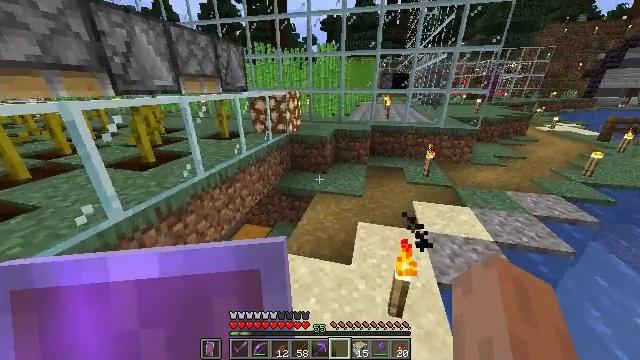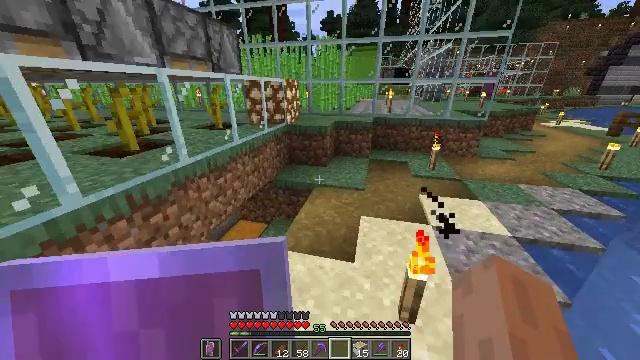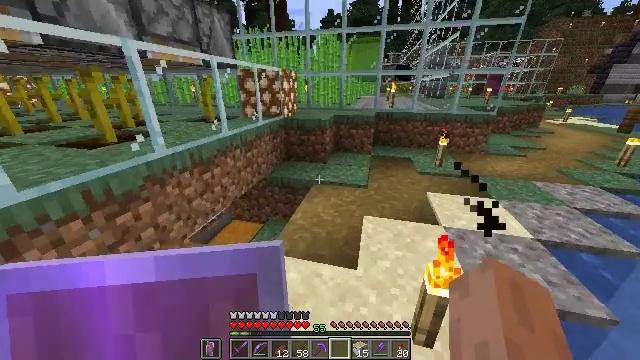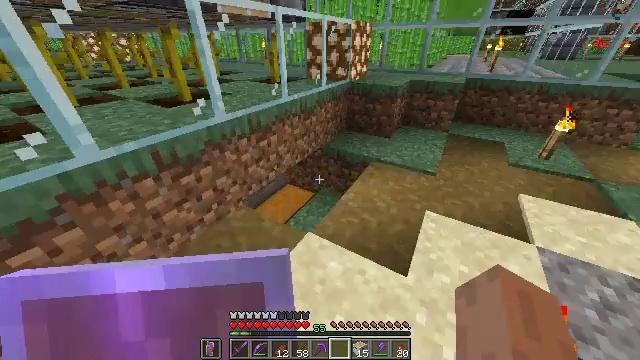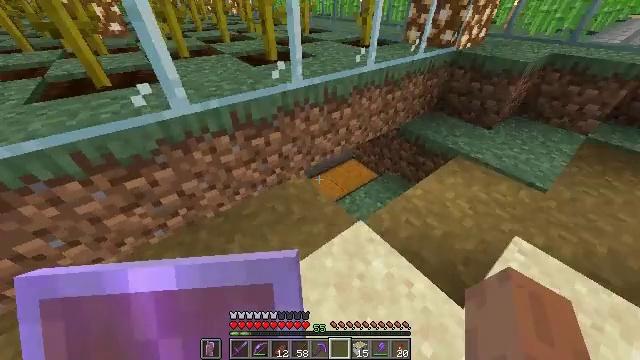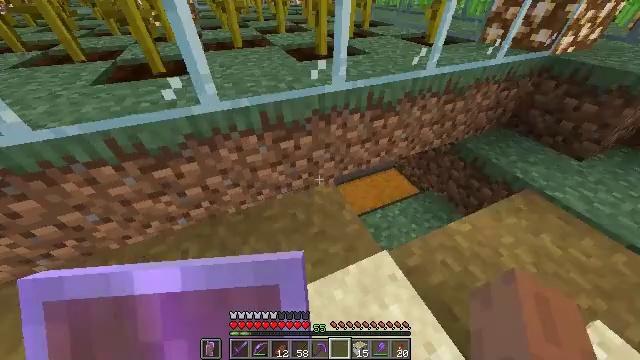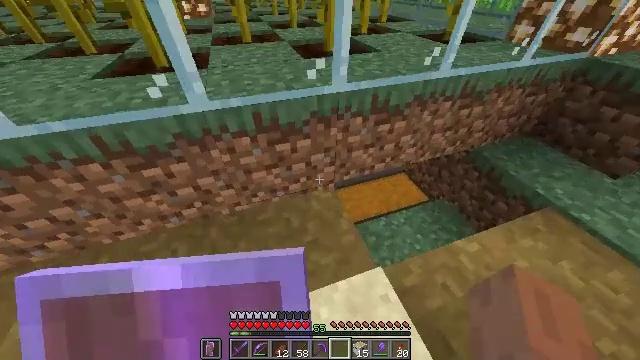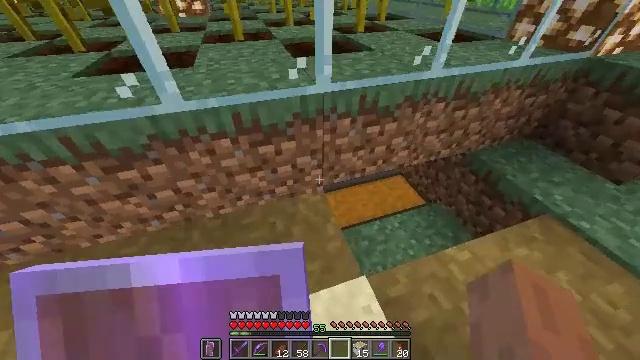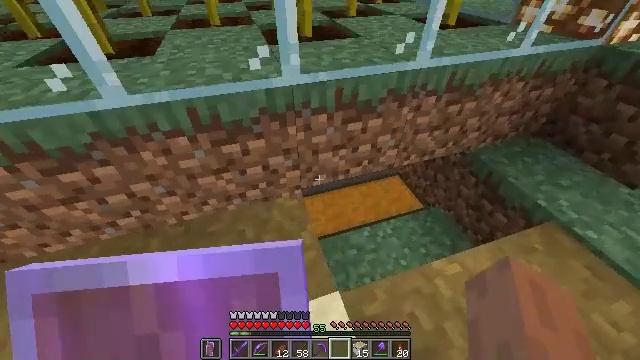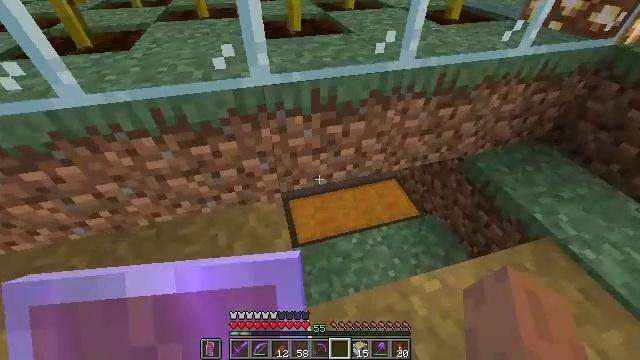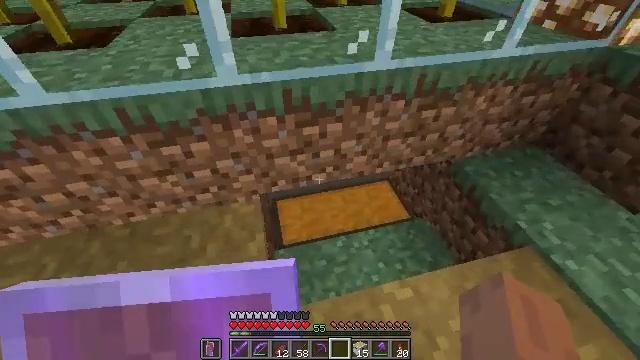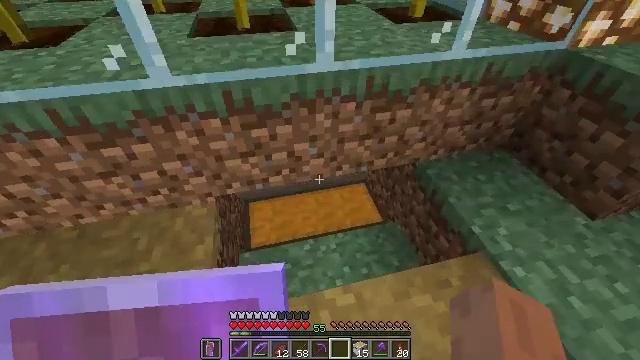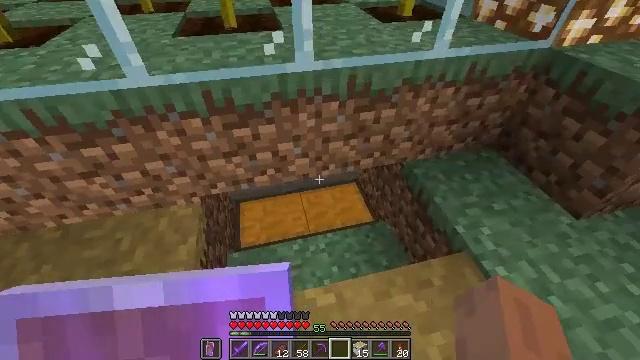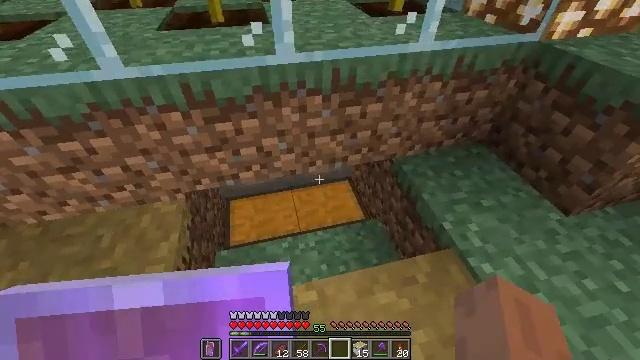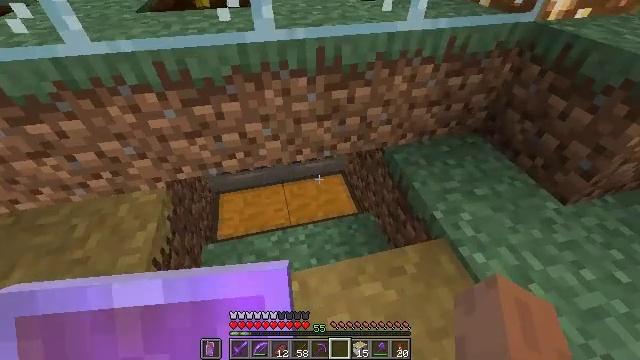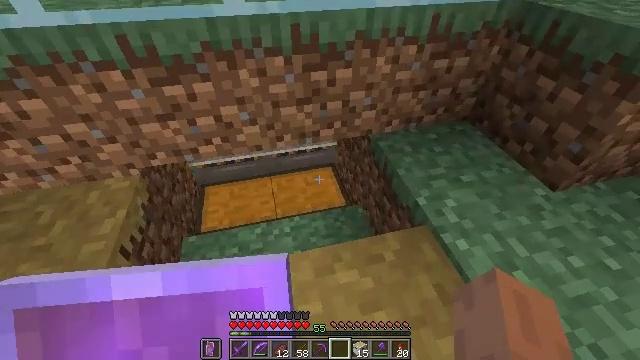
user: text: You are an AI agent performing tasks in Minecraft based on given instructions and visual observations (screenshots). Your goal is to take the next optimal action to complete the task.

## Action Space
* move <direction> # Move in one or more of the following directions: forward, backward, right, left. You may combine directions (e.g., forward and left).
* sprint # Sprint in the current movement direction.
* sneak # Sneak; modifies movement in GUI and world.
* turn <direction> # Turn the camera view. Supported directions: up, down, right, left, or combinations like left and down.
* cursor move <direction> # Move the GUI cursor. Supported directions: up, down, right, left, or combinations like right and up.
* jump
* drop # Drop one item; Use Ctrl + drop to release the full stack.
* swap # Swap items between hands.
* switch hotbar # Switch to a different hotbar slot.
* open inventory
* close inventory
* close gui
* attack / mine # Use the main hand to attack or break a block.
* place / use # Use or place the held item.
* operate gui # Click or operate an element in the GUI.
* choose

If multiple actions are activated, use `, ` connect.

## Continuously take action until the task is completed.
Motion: motion action
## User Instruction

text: Get a lead by crafting string and slimeball together.
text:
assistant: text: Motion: move forward, sprint
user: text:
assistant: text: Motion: move forward, sprint
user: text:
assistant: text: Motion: move forward, sprint, turn left and down
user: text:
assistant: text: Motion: move forward, turn left and down
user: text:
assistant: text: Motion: move forward and move right, turn left and down
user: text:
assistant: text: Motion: move right, turn left and down
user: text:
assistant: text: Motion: move right
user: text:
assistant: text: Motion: move right
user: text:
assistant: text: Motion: move right, turn left
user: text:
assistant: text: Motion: move right, turn left
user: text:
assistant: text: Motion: move right
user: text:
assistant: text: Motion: move right, sneak
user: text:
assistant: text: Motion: move right, sneak
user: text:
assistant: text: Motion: move right, sneak
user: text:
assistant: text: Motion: sneak
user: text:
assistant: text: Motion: sneak
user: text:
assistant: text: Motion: sneak
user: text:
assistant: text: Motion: sneak
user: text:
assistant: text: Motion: sneak
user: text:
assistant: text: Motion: sneak
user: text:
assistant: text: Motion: sneak
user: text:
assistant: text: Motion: sneak
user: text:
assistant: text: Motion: sneak
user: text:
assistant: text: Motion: sneak
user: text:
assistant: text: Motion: sneak
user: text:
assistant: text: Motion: no_op
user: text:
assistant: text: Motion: turn left
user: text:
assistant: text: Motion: use / place
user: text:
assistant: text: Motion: use / place
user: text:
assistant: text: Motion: use / place